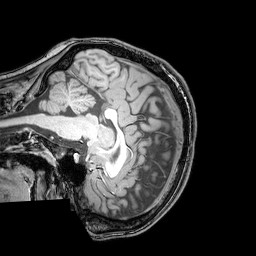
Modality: T1w
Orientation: sagittal
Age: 21
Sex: male
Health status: healthy
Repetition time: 0.081 s
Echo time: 0.037 s